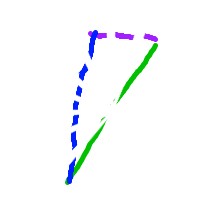
Shape: triangle